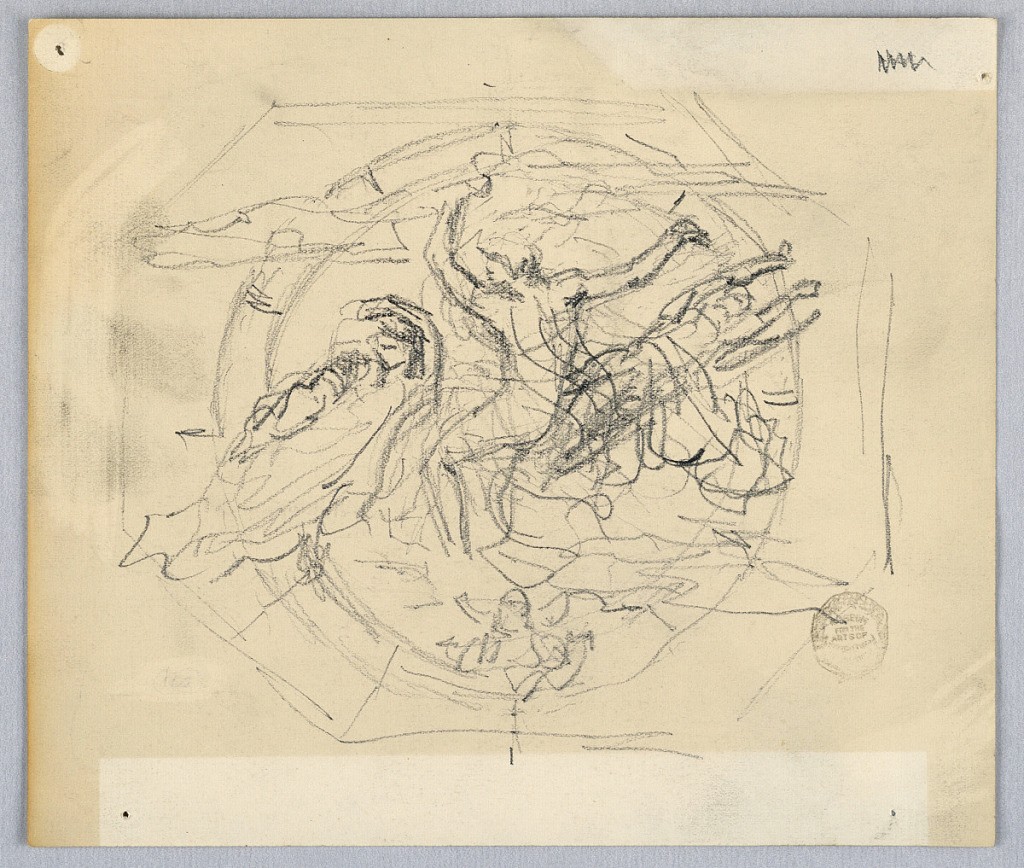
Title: Study for "Zodiac"
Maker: Francis Augustus Lathrop, American, 1849–1909
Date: ca. 1894
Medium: Graphite on paper
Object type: Drawing
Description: Sketch of figures in loose garments.